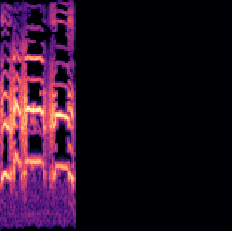
Sound class: Rooster